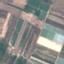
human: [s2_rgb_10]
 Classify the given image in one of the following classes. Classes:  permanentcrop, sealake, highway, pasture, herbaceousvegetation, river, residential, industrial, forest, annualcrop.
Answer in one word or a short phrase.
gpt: PermanentCrop